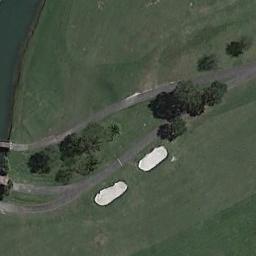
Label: golf_course